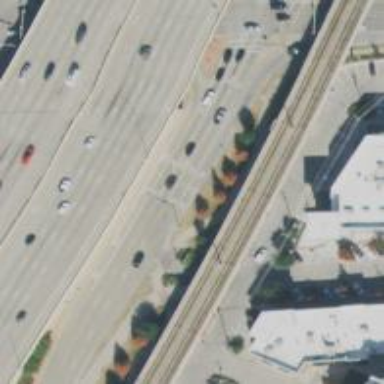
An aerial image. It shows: Bridge for light rail electrified with contact line.